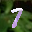
Label: 7